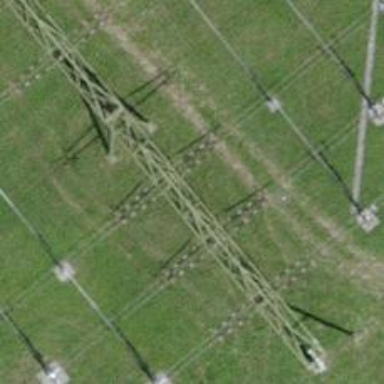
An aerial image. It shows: Insulator used in power equipment.